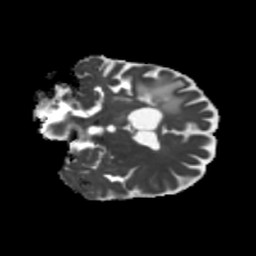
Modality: MD
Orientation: coronal
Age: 74
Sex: female
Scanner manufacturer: siemens
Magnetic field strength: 3 T
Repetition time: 5.25 s
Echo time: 0.08 s